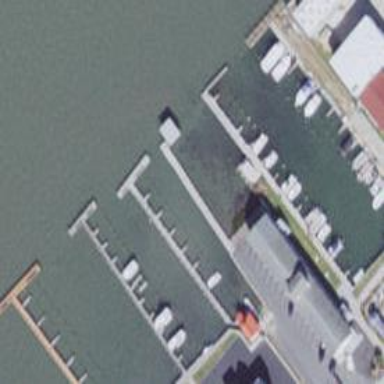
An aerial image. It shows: Man-made pier.